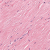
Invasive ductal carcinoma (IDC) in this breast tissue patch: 0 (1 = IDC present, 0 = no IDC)